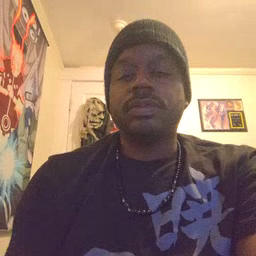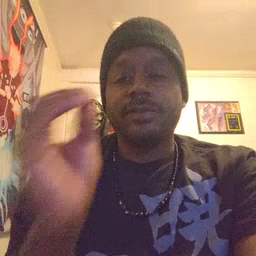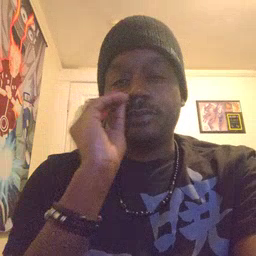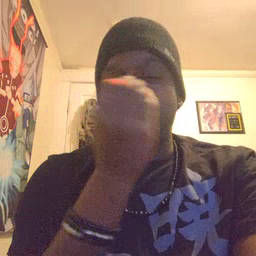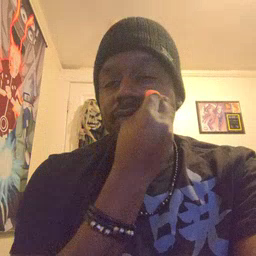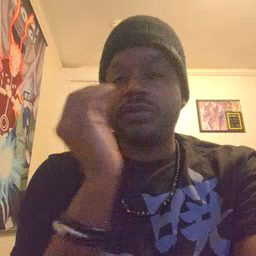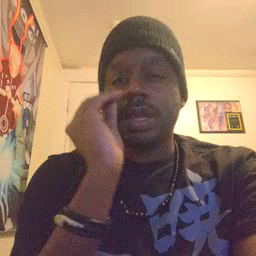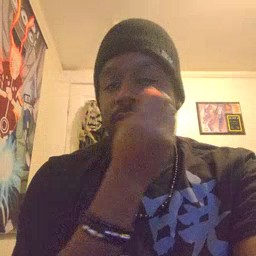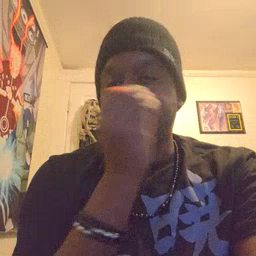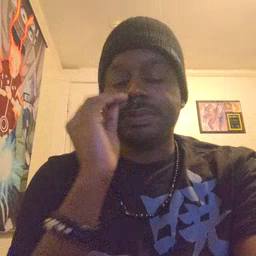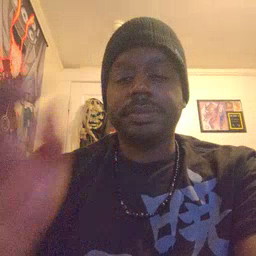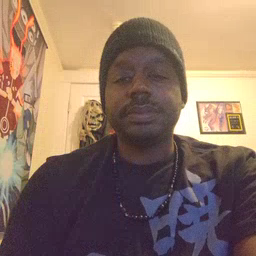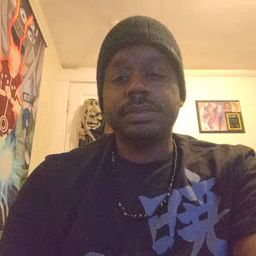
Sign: flower